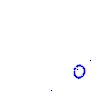
Particle: pion